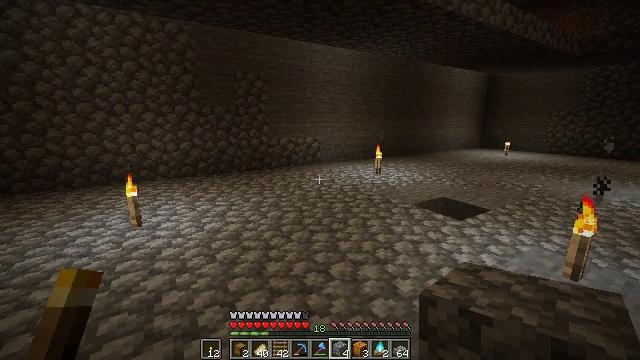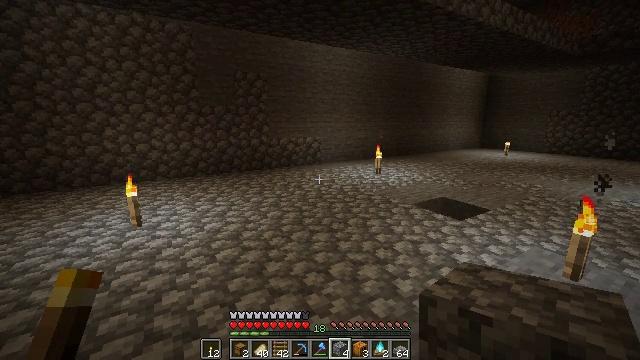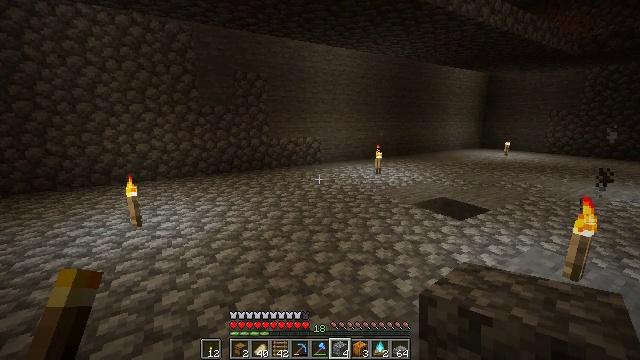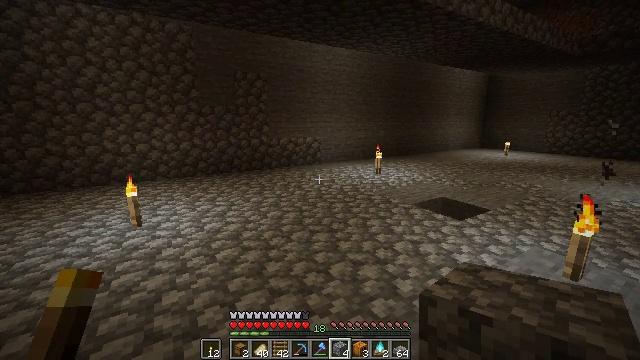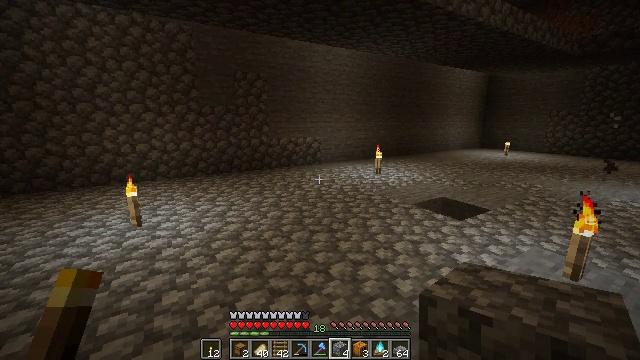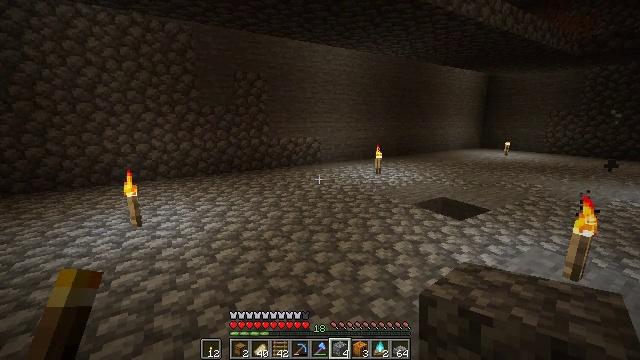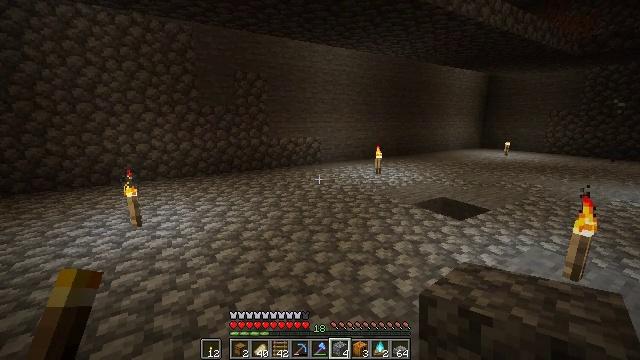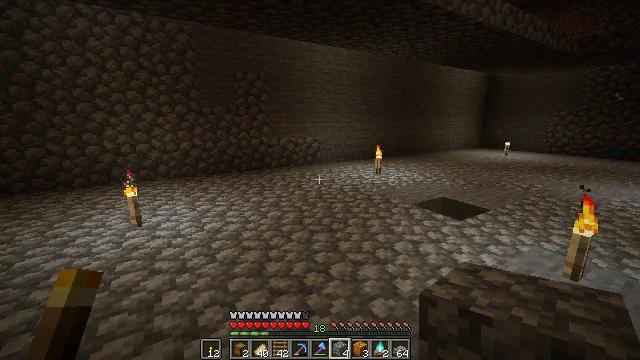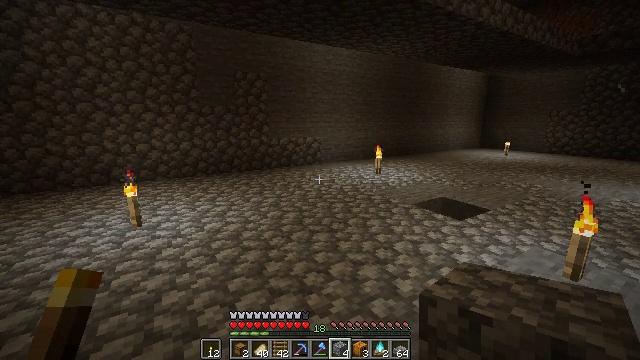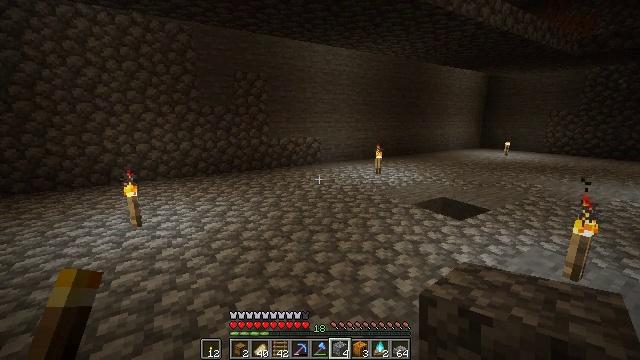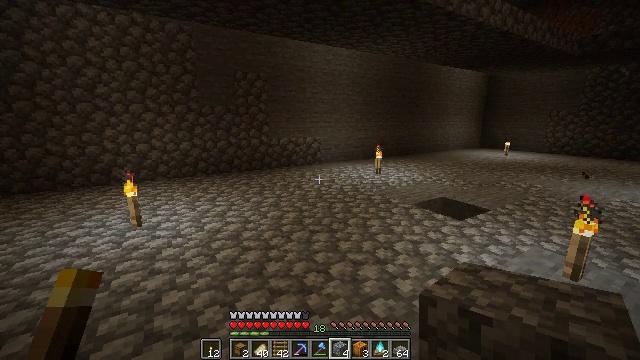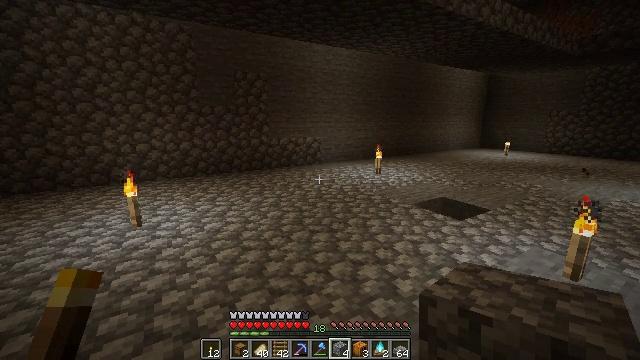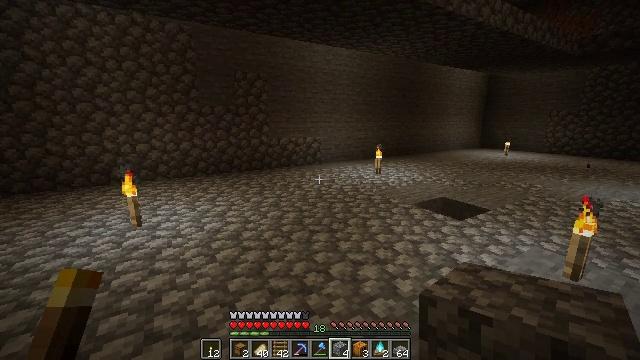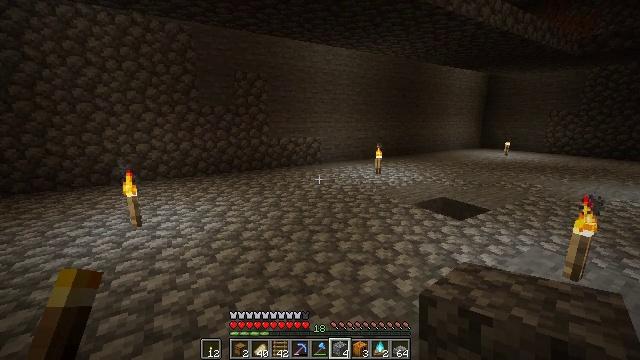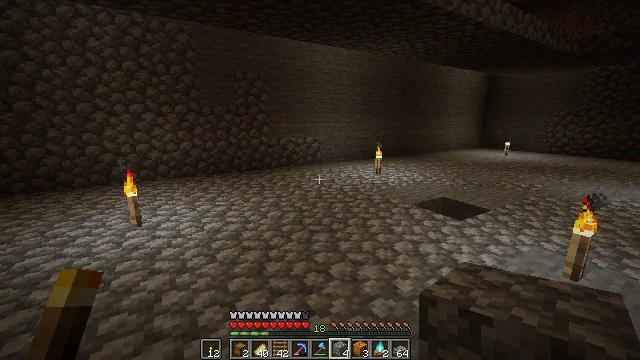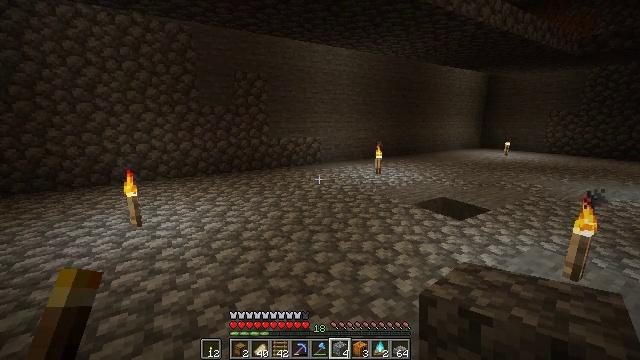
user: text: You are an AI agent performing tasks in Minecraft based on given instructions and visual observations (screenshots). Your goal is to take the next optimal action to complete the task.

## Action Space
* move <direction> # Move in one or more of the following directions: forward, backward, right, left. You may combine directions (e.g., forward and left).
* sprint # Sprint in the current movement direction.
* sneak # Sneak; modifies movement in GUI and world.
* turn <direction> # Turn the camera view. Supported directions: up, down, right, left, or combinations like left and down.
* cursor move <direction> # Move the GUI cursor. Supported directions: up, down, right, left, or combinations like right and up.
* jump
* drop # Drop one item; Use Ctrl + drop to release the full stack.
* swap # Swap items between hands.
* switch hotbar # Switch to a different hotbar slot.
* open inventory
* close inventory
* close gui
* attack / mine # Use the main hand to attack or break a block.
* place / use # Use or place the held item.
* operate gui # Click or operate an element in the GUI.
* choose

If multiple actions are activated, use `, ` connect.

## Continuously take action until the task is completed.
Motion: motion action
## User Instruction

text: Gather the ladder by attacking it.
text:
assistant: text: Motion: no_op
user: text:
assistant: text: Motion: no_op
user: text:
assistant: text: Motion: no_op
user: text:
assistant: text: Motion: no_op
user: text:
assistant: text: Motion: no_op
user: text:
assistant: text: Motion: no_op
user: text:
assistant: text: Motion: no_op
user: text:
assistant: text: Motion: no_op
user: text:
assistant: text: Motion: no_op
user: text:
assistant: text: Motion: no_op
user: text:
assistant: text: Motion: no_op
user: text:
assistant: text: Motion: no_op
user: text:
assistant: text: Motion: no_op
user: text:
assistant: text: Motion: no_op
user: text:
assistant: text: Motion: no_op
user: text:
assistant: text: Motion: no_op
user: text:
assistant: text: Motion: no_op
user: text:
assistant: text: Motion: no_op
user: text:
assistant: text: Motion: no_op
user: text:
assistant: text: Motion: no_op
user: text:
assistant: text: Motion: no_op
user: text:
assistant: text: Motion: no_op
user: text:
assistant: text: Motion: no_op
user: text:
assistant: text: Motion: no_op
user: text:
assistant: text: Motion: no_op
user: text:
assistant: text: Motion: no_op
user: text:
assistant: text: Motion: no_op
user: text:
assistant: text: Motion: no_op
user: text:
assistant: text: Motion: no_op
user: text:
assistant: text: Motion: no_op